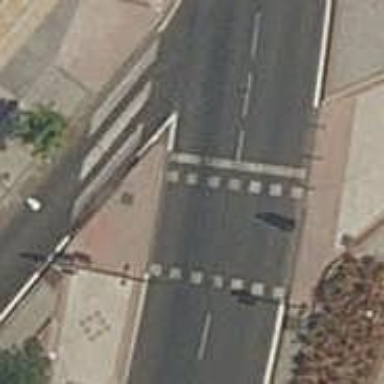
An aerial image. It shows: Road with traffic signals at crossing.